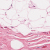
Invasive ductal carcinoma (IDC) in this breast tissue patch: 0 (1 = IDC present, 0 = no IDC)